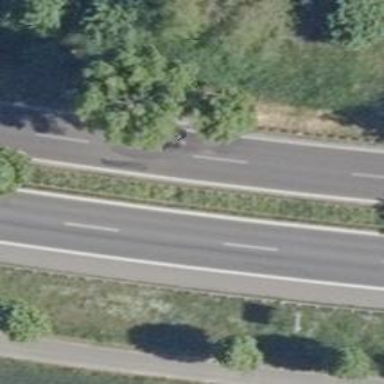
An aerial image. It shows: Asphalt trunk highway.